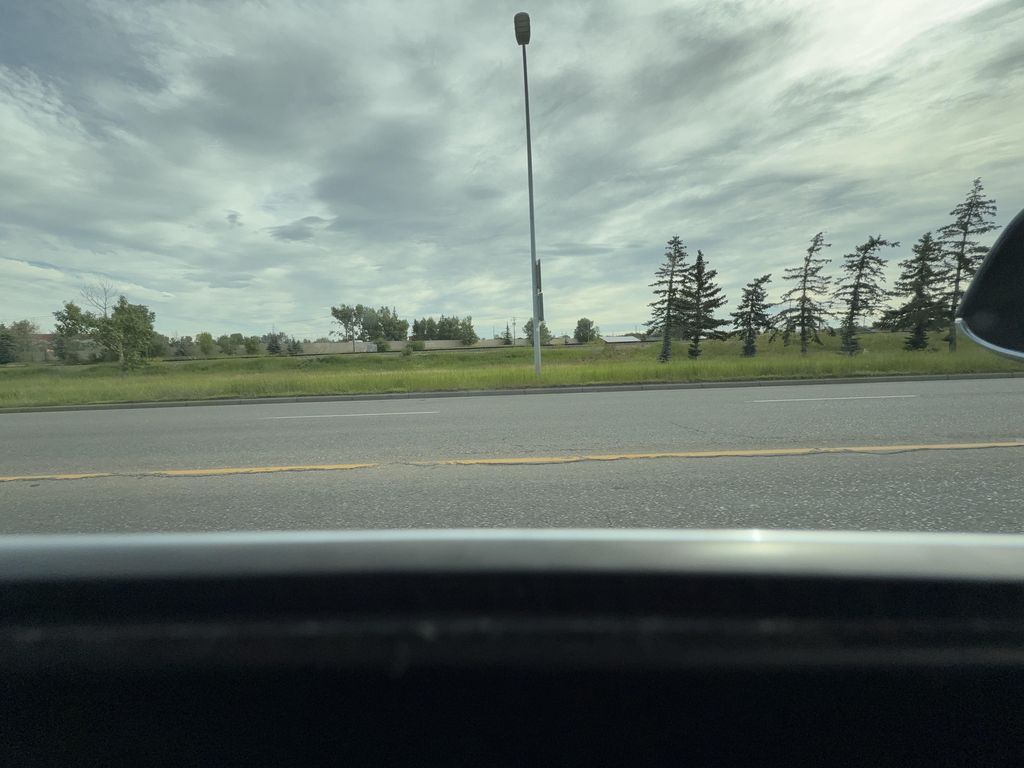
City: calgary